Question: At the official documentation there is an article of how to create <URL>. And there is also a picture of result dialog which have gradient border under it's title.
When I copy this code to run it on my machine and look at the results I get the dialog without
gradient divider between the dialog's title and it's content:

Is this normal behavior and if it is, tell me how can I add divider by myself through the code, or using styles mechanism?
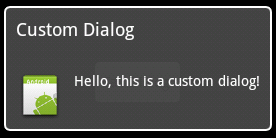
Answer: Yes this is a normal behavior for custom dialog. To have the divider below title use something like:
'''
<View
android:layout_width="fill_parent"
android:layout_height="0.03dip"
android:layout_marginLeft="5dip"
android:layout_marginRight="5dip"
android:layout_marginBottom="5dip"
android:background="#404040" />
'''
in your custom layout above the layout in which you have the imageview and textview.